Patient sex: F
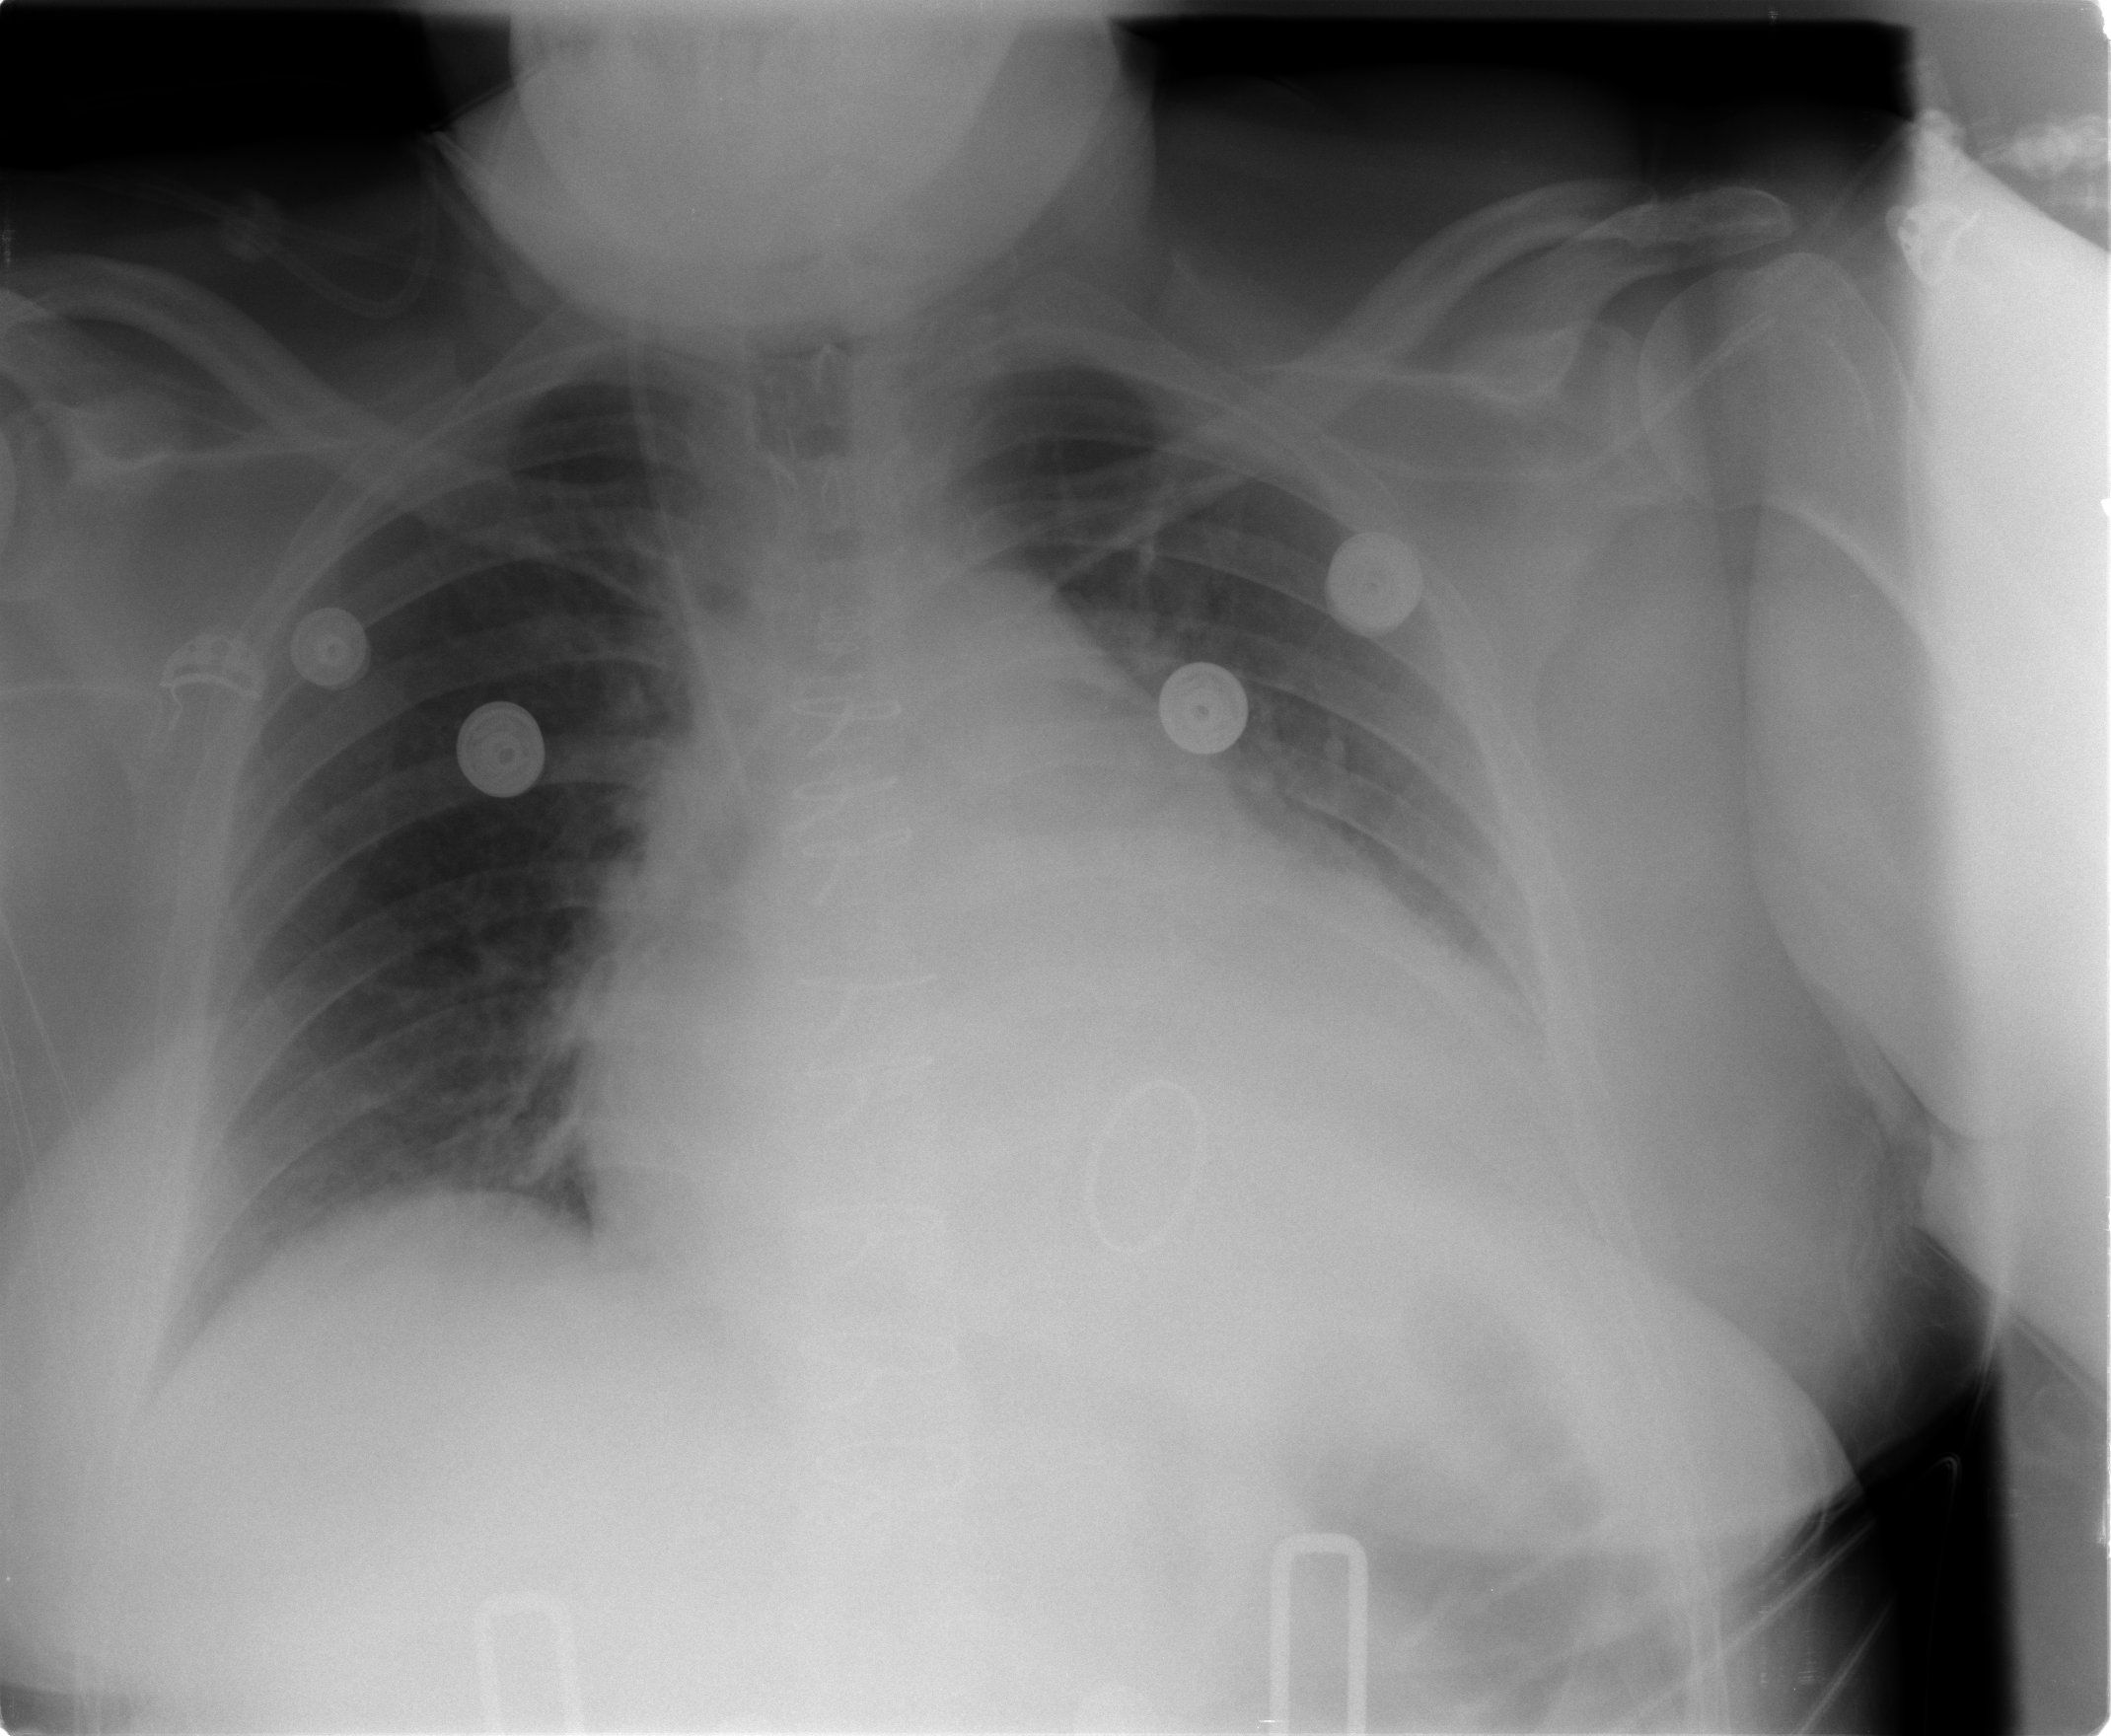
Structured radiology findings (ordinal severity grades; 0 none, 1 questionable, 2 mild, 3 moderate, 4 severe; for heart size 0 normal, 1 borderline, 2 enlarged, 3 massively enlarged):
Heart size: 3
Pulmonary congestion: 2
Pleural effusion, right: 0
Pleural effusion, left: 0
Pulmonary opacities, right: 0
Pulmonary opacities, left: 0
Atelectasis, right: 0
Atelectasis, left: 1